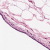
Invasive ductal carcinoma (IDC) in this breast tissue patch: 0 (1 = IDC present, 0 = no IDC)